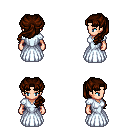
a pixel art fantasy rpg character, female body template, human, light skin, underdress, magenta pants, brown princess hairstyle, black shoes, four views (front, back, left, right), 2x2 character sprite sheet, small pixel art, hard edges, no anti-aliasing